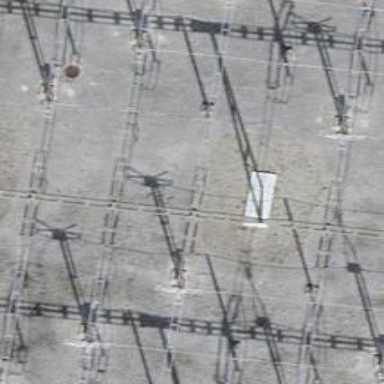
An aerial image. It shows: Insulator used in power equipment.